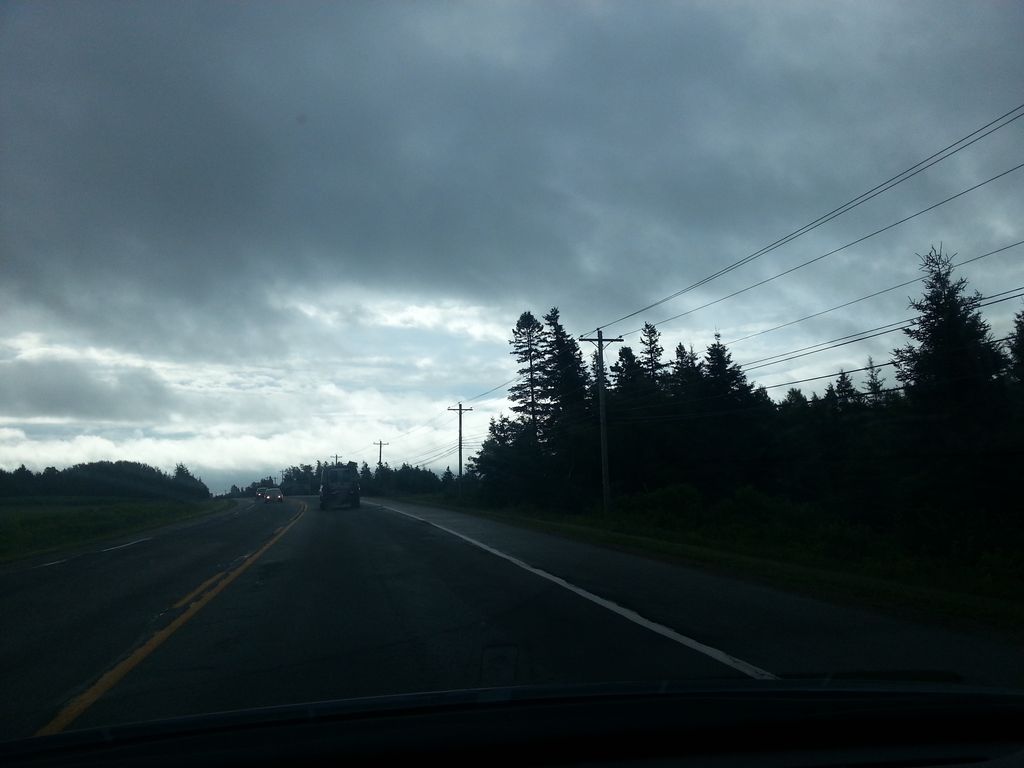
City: charlottetown